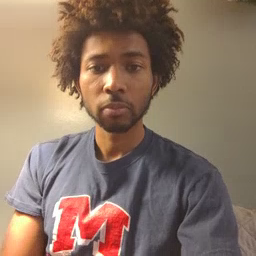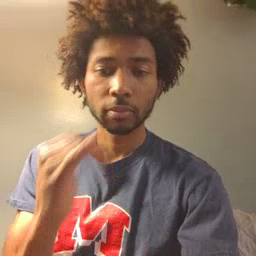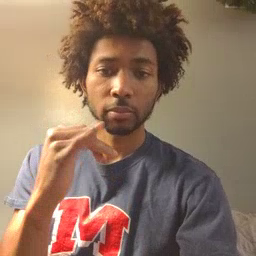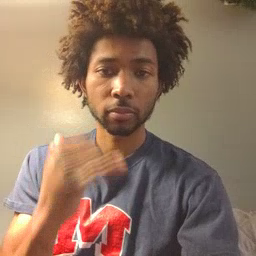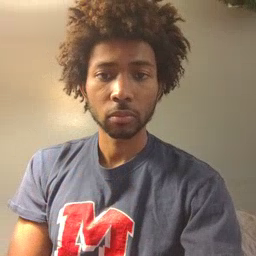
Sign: yellow